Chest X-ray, PA view. Patient: 29 years old, sex F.
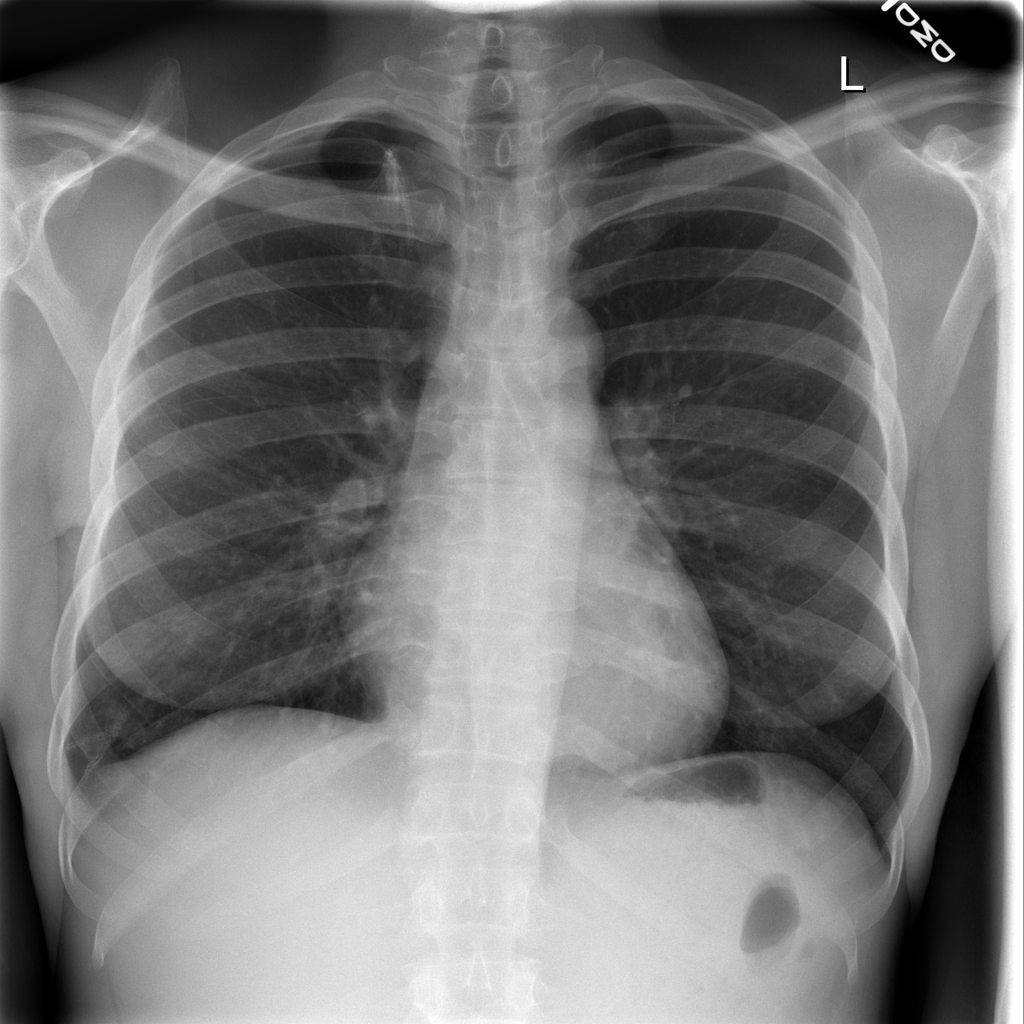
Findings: Pneumothorax